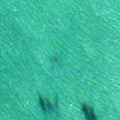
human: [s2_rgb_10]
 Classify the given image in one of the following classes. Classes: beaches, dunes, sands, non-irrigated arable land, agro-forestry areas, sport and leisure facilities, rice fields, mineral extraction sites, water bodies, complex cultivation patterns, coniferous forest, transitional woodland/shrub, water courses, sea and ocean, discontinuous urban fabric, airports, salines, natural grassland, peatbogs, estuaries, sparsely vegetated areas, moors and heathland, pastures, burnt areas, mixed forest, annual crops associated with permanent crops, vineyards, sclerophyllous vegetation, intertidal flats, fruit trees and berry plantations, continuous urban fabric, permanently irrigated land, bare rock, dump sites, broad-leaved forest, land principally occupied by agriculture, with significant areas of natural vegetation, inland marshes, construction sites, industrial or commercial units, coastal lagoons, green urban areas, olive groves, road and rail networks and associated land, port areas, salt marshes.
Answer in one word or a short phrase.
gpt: sea and ocean